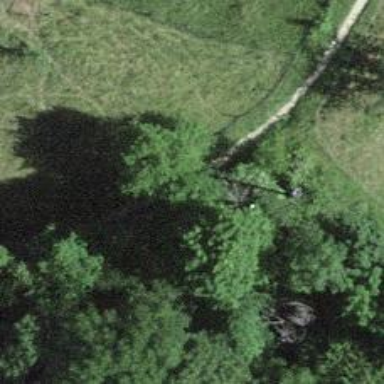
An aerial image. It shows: Path on the ground.